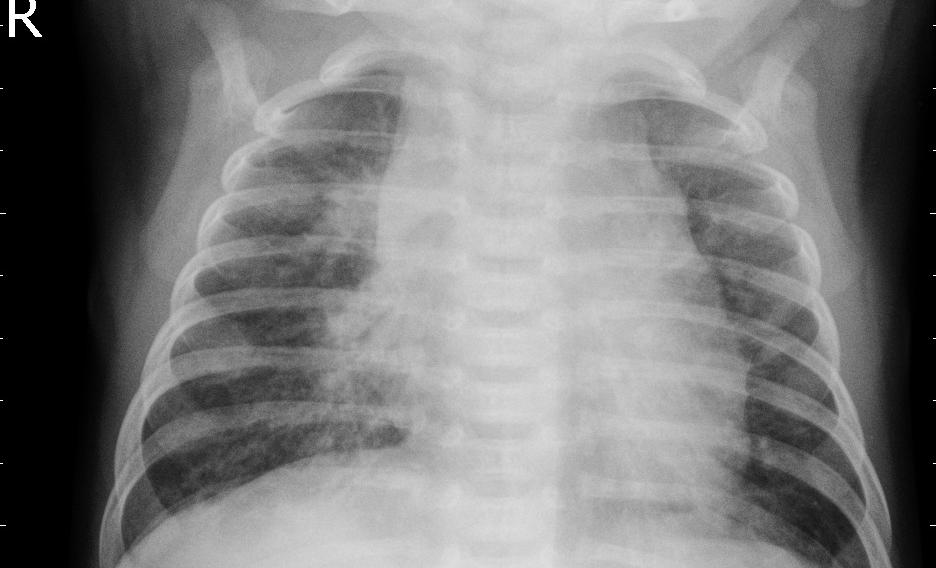
Diagnosis: PNEUMONIA